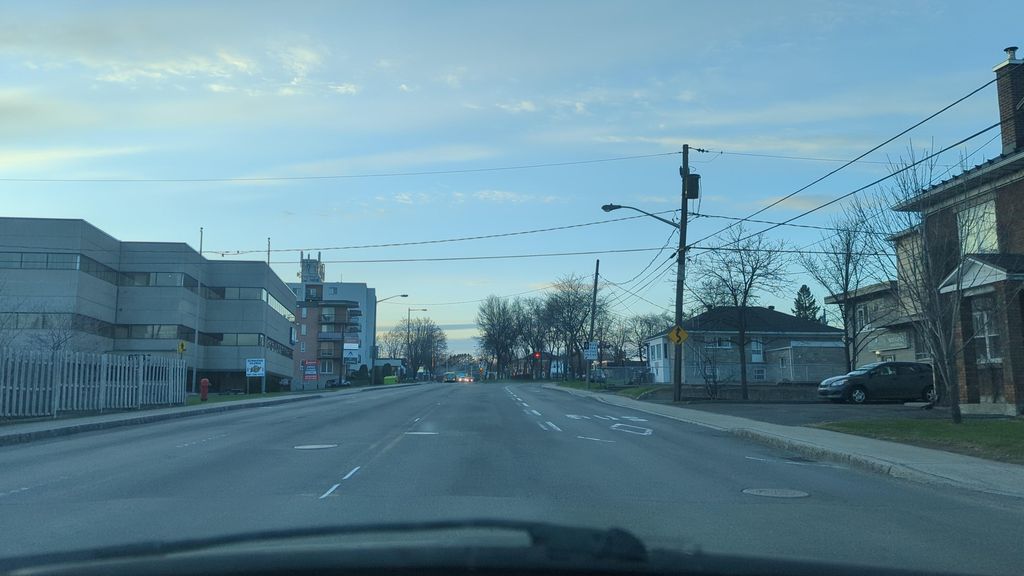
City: quebec_city